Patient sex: F
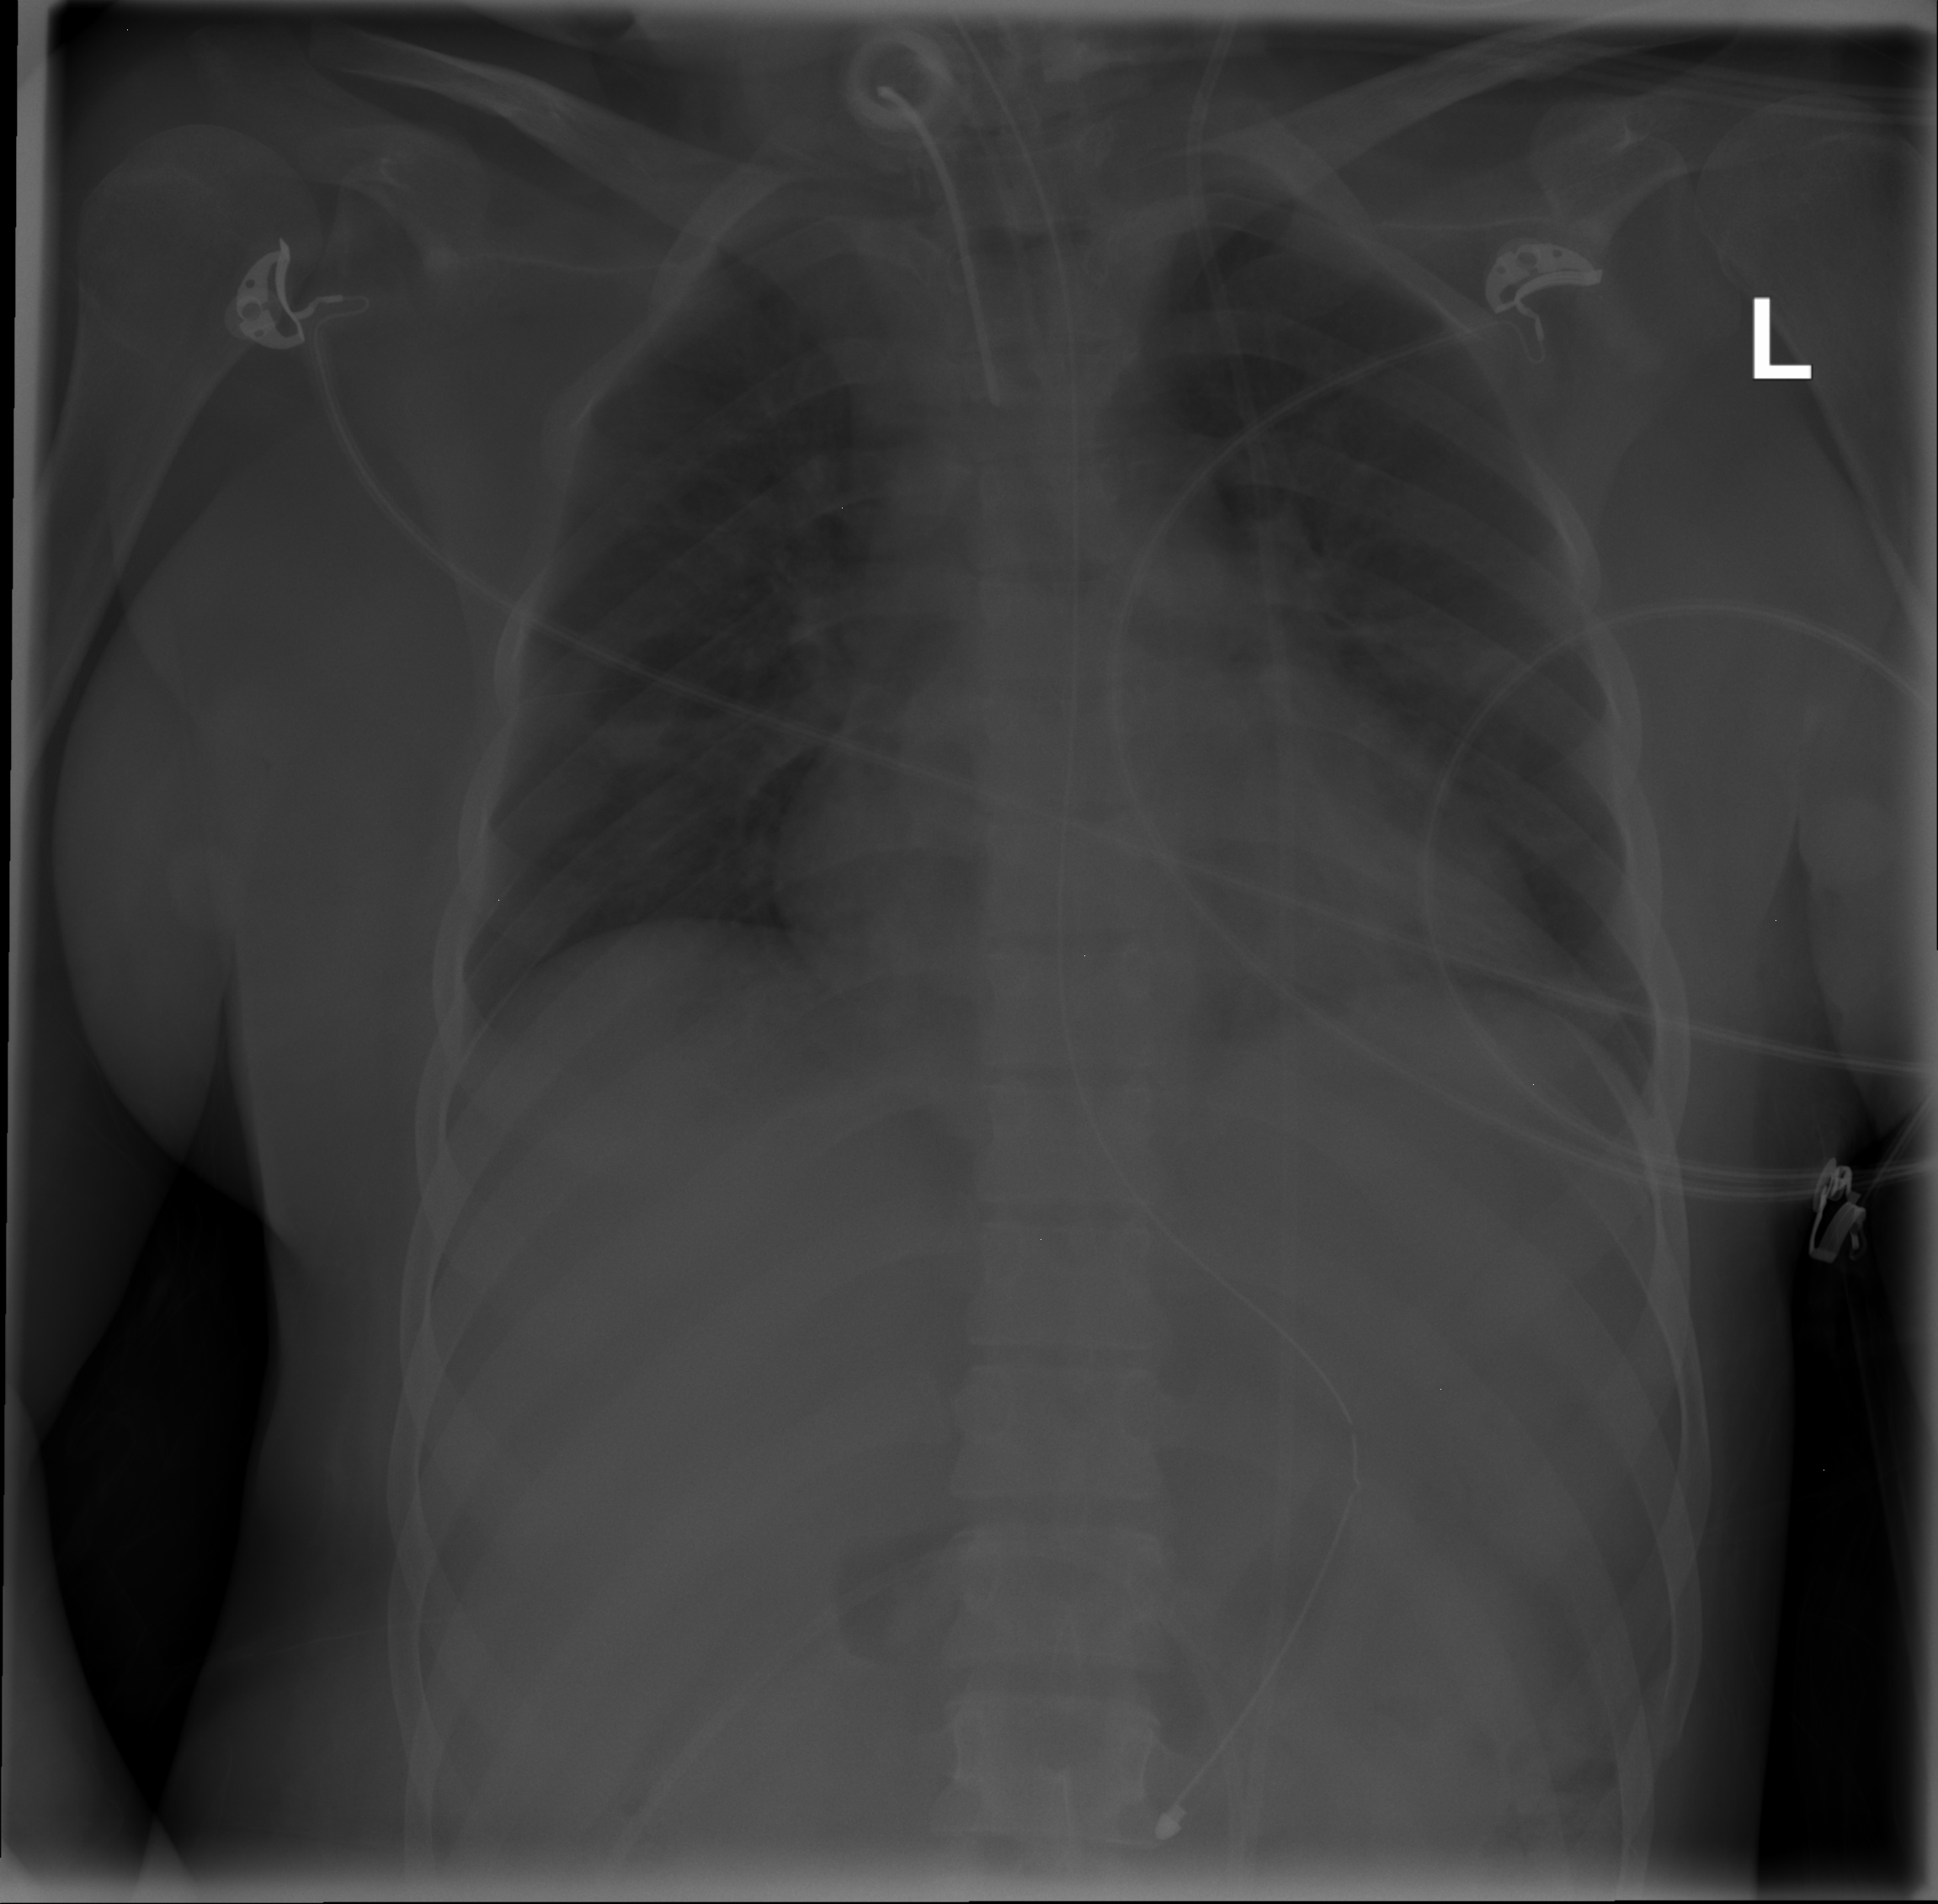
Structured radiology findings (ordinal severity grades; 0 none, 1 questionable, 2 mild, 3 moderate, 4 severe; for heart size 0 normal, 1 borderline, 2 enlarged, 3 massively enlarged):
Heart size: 2
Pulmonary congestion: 0
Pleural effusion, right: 0
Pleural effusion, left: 0
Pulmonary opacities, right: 2
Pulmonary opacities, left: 2
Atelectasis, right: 0
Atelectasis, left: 2